Here is the time-frequency representation (spectrogram) of a rolling-element bearing's vibration measurement. Determine the bearing's health state. Answer with exactly one of: normal, inner_race, outer_race, ball.
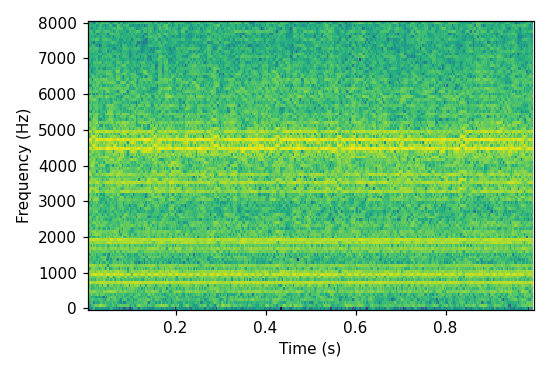
Answer: outer_race